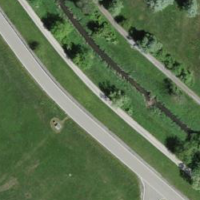
EUNIS habitat code: 25
Species observed at this site:
Lythrum salicaria
Conocephalus fuscus